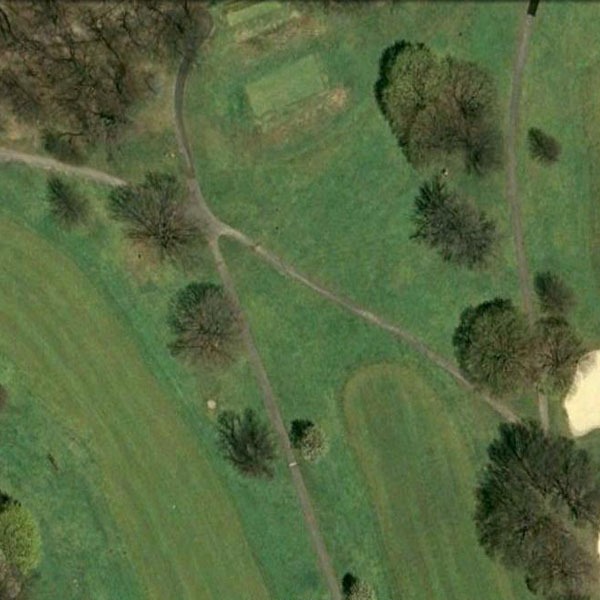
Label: Meadow